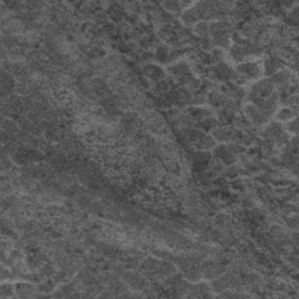
Label: frost